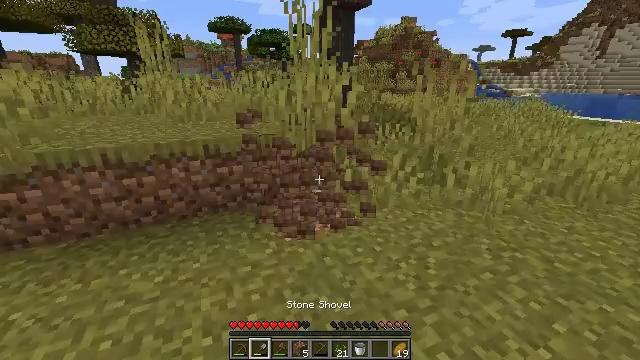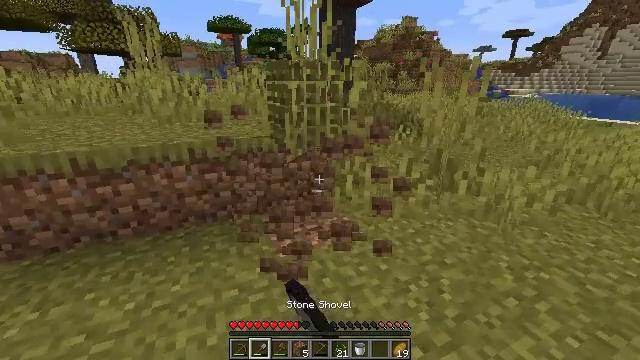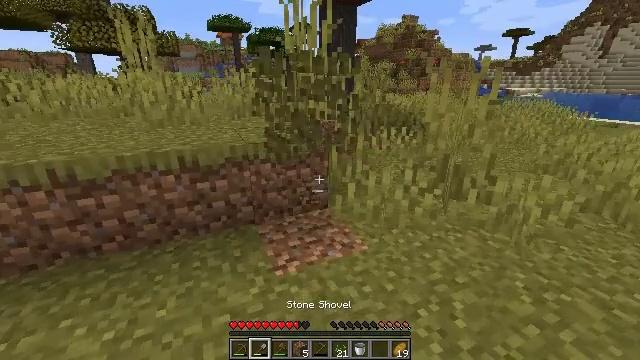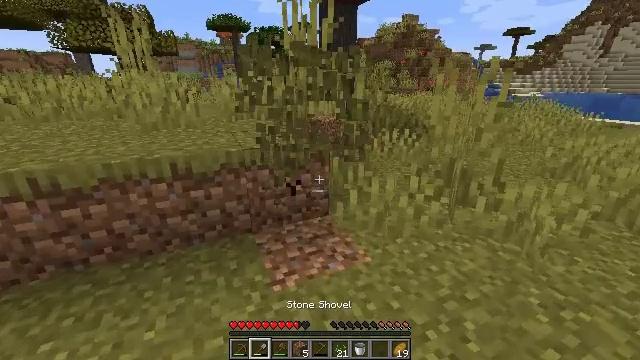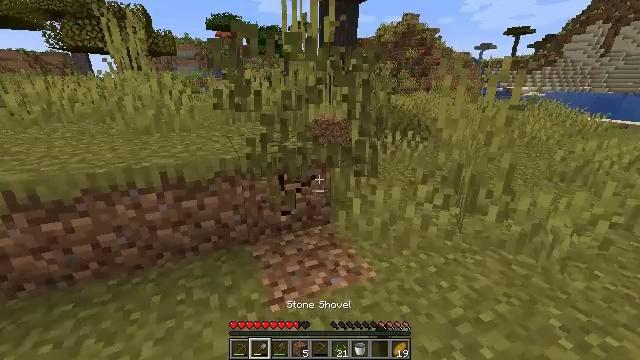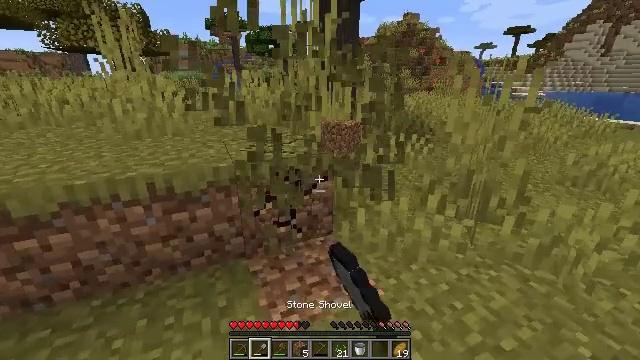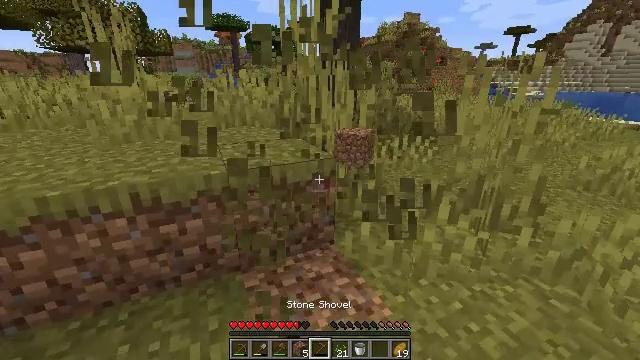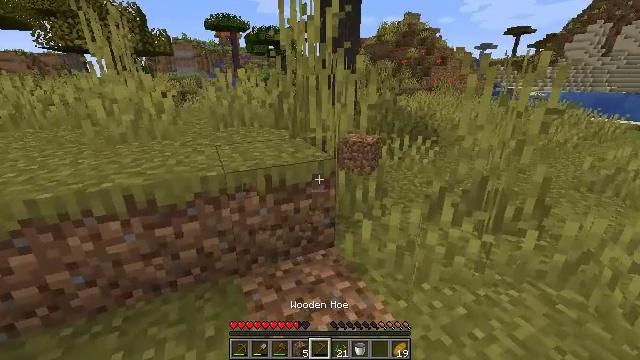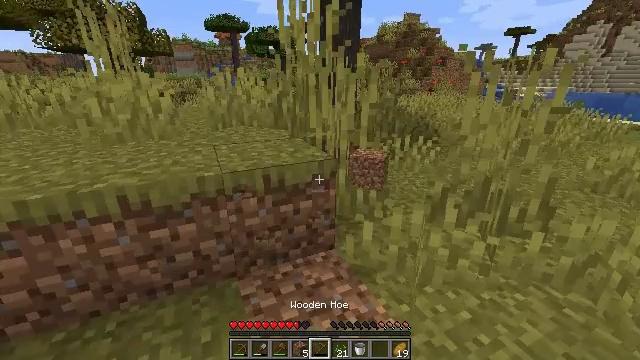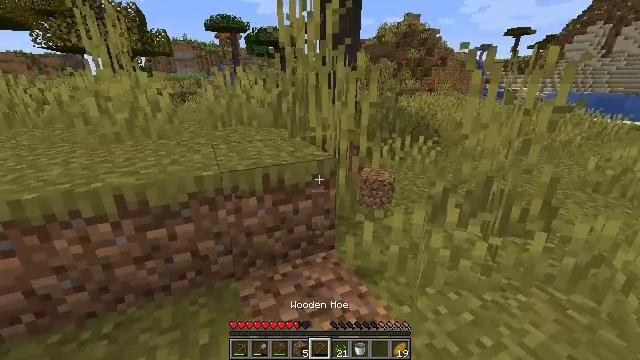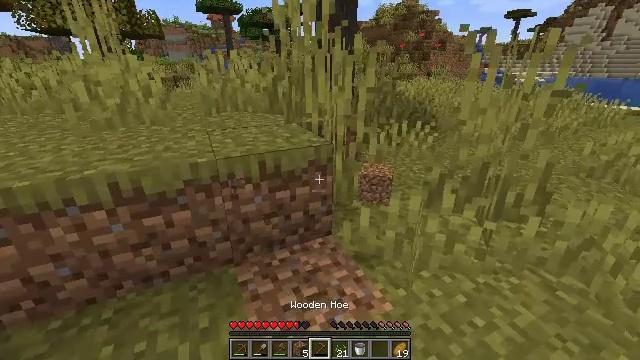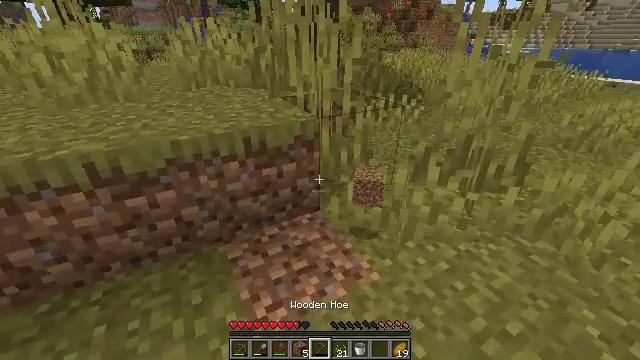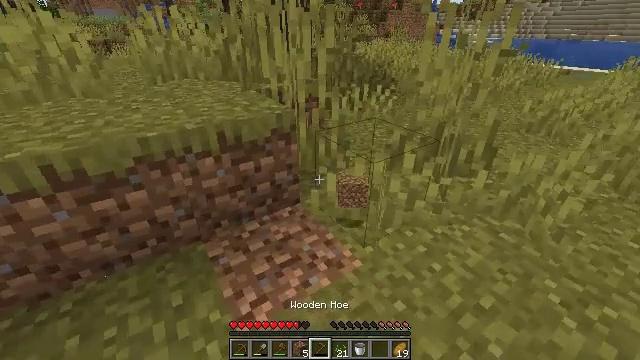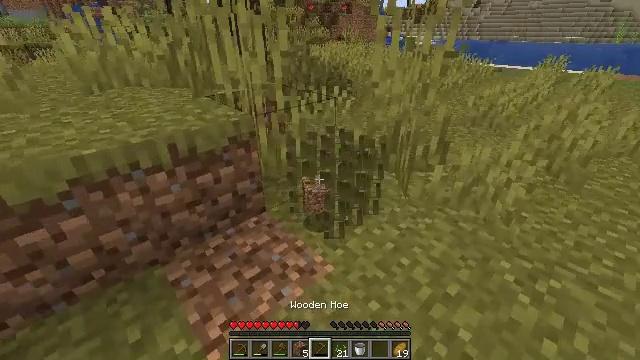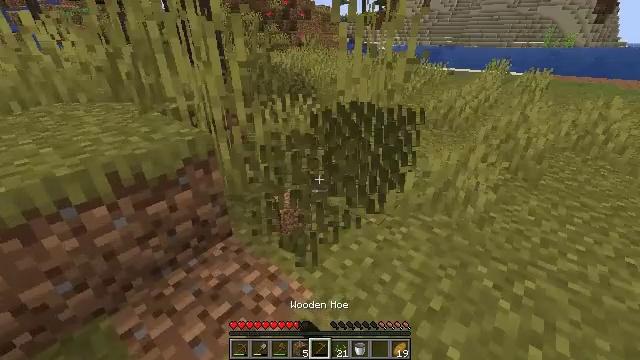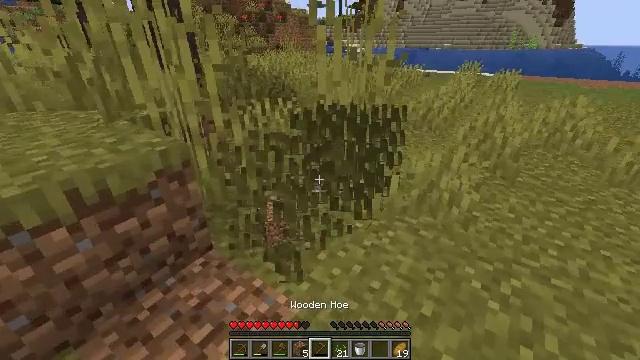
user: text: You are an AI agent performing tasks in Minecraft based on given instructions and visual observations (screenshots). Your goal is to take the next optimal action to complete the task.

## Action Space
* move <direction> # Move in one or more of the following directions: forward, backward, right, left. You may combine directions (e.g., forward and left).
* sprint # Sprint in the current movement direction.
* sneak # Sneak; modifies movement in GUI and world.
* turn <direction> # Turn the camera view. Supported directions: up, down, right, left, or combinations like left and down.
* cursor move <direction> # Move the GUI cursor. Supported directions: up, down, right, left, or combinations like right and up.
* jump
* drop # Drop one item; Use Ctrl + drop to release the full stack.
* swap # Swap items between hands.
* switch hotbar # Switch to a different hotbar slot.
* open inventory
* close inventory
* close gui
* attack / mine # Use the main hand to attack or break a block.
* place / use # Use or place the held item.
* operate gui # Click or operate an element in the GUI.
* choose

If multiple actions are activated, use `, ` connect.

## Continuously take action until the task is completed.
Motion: motion action
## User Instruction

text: Collect the grass from the surface.
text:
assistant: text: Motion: move forward, attack / mine
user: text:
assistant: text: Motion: move forward, attack / mine
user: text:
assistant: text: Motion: move forward, attack / mine
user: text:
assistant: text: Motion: move forward, attack / mine
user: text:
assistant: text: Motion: move forward, attack / mine
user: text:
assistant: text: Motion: switch to hotbar 5
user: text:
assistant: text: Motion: switch to hotbar 5
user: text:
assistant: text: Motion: switch to hotbar 5
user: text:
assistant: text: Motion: switch to hotbar 5
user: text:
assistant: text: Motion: turn down, switch to hotbar 5
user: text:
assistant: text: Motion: turn right and down
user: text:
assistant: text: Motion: turn right and down
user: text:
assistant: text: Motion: move forward, turn right, attack / mine
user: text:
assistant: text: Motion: move forward, turn right and up, attack / mine
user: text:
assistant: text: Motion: move forward, turn right, attack / mine
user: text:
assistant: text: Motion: move forward and move left, turn right, attack / mine
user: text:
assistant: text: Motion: move forward and move left, turn right, attack / mine
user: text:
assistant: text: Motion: attack / mine